Question: So I'm developing a mobile site, and I've run across an issue where a random line pops up above a section. I can't really test it, because the line doesn't show up on desktop. I'm using a brand new Android phone with ICS, and I've tested it on a few other phones as well.

My HTML structure is:
'''
<footer>
<div class="footer-top">
</div>
<div class="footer-main">
</div>
</footer>
'''
My CSS for those sections is:
'''
footer { margin-top: -18px; position: relative; z-index: 100; }
.footer-top { background: url(../images/footer-top.png) repeat center top; height: 35px; text-align: center; }
.footer-main { background: url(../images/footer_bg.jpg) repeat center; padding-bottom: 30px;}
'''
I just can't find a reason why that line would appear. Has anyone else run across a problem like this?
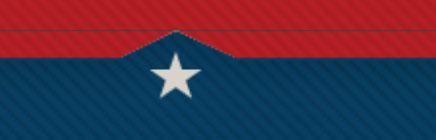
Answer: <URL>.
Basically, it's a rendering bug. You might have to give one of your div's a negative margin of 1 or 2 pixels to get it to go away. You can target this using media queries, so desktop will be unaffected.